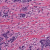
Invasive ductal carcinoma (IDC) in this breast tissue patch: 1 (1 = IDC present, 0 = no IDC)